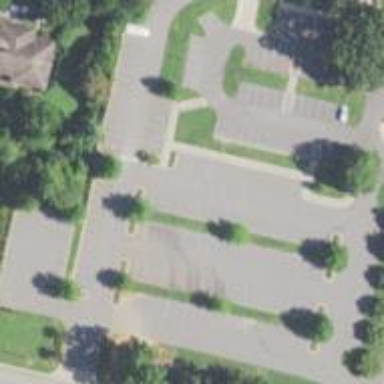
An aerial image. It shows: Parking area.